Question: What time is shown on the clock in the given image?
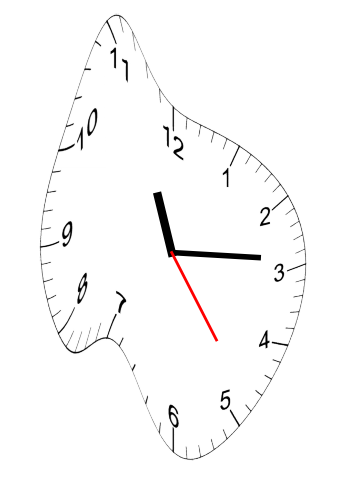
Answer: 11:14:24